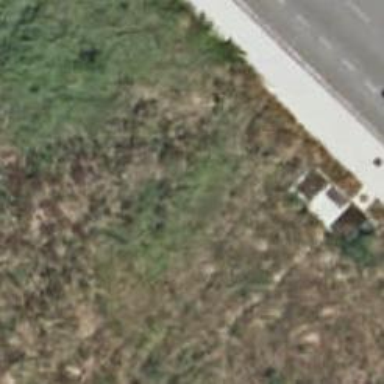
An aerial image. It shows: Path covered in grass.